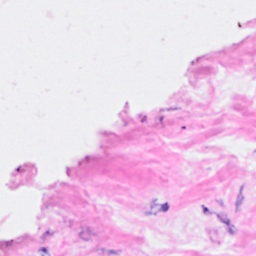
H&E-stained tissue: Breast